Question: I tried using a 'QFileDialog' in a program of mine, but I prefer the default file dialog that is used by the host's OS. In my case, since I use Windows 7, it should look like this:

Is there a way to make Qt use the default file dialog that is used by the host's OS?
---
My code:
'''
QFileDialog saveDialog(this);
saveDialog.setAcceptMode(QFileDialog::AcceptSave);
if (!saveDialog.exec())
return;
'''
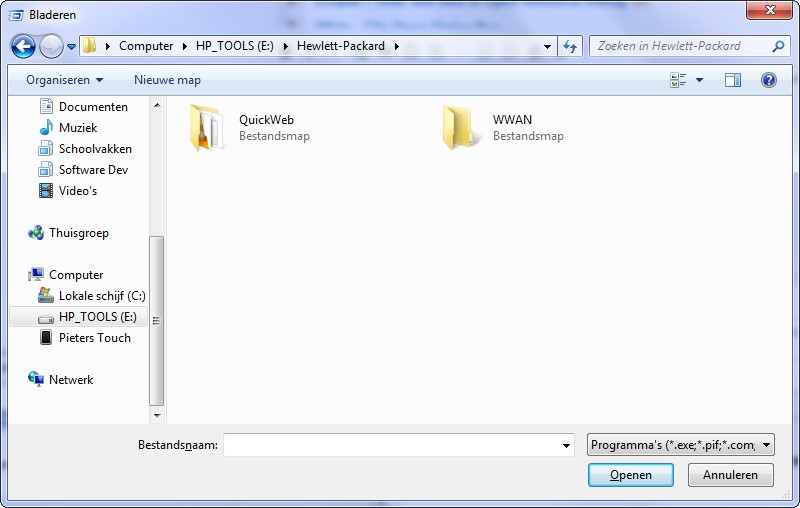
Answer: Use the static functions for it and it will work.
'''
QString filename = QFileDialog::getOpenFileName(this, ... vars);
'''
It will use the native dialogs for OSX and Windows, but if you don't use one of the static functions to show it, it will use the QT one.
It was written in the docs for those different static functions.
<URL>